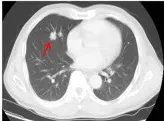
Changes in imaging throughout the treatment period. (A-D) CT scans of the chest at different times.
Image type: radiology (ct)